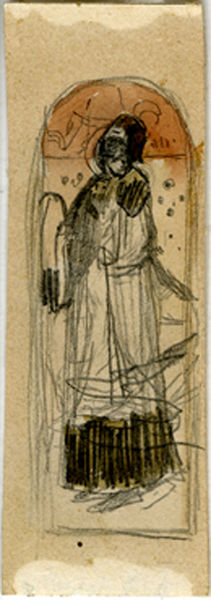
Titel: Preliminary design for the interior of Aleksandr Nevskii church in Abastumani (Georgia)
Künstler: Mikhail Nesterov
Standort: Amherst (Massachusetts, USA)
Institution: Mead Art Museum, Amherst College
Schlagwörter: beige, arch, fringe, hands, hat, priest, red, religious, soldier, white, window, women, black, dress, expressionism, face, female, gray, grey, lady, modern, old, painting, portrait, robe, skirt, woman, yellow, gown, brown, angel, man, head, orange, water, child, feet, helmet, drawing, paper, frame, chin, line, sketch, saint, movement, statue, door, abstract, person, human, pose, plan, draft, prayer, vertical, watercolor, watercolour, art, shoes, study, pencil, draw, religion, lines, motion, cloth, figure, shading, wash, charcoal, crayon, canvas, ochre, paint, simple, christian, blurry, tan, hatching, shepherd, standing, body, modern art, station, scribble, spots, bogen, monochromatic, niche, catholic, ugly, incomplete, holding, umhang, framed, gladiator, crude, messy, panel, mensch, nun, century, stadium, priestess, religous, vintage, orang, papyrus, penicl, scribbles, sin, ol, kutte, kapuze, pos, biege, illegal, pinting, doorframe, dawring, penil, whiite